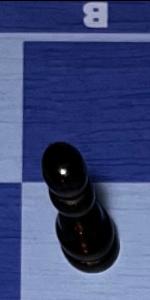
Label: Pawn_Black